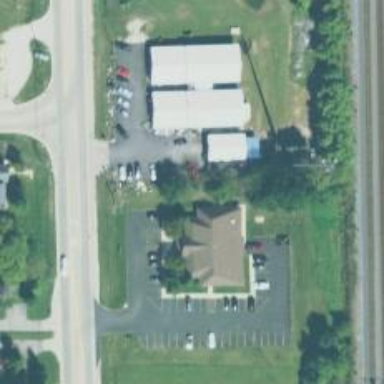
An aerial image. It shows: Veterinary facility.